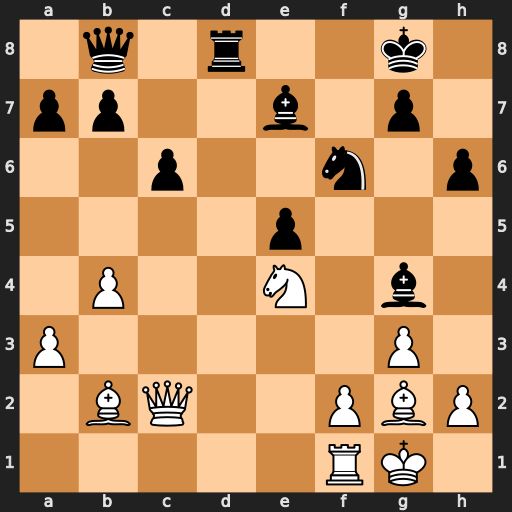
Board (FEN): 1q1r2k1/pp2b1p1/2p2n1p/4p3/1P2N1b1/P5P1/1BQ2PBP/5RK1
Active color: w
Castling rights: -
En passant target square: -
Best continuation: Nxf6+ Bxf6 Qc4+ Kf8 Qxg4